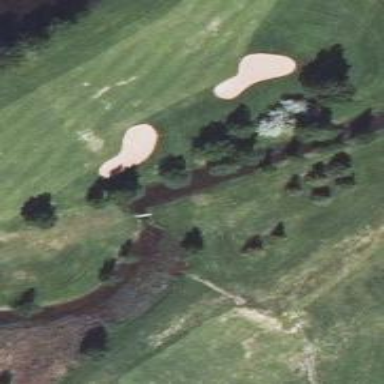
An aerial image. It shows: Water hazard on golf course. The hazard is natural water feature.